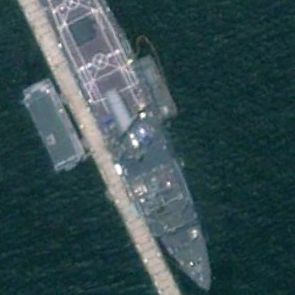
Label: combat